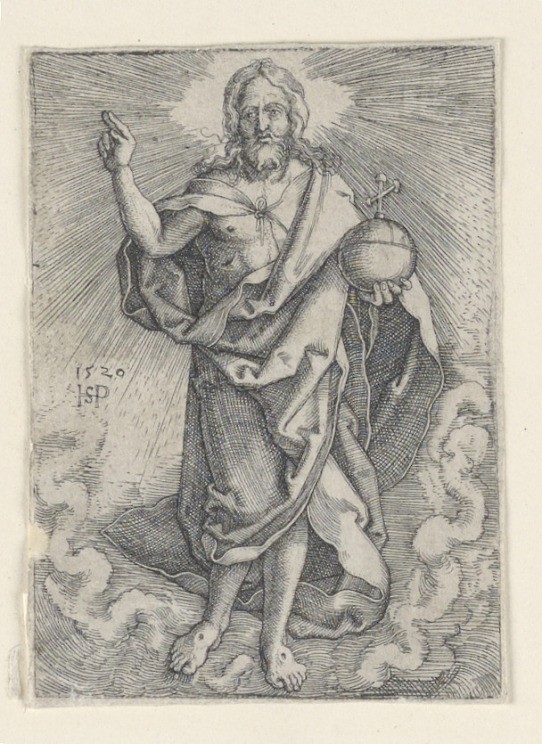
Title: The Saviour
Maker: Hans Sebald Beham, German, 1500–1550
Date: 1520
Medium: Engraving on laid paper
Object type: Print
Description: The figure of Christ is shown standing on a cloud, holding the orb in his left hand, and giving the benediction with his right. Stigmata wounds visible at his feet.